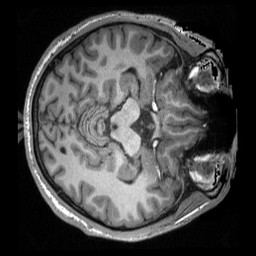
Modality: T1w
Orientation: axial